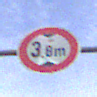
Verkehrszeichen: TatsaechlicheHoehe
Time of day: MorningAfternoon
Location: Outdoor (Suburban)
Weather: PartlyCloudy
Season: NotSpecified
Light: Natural